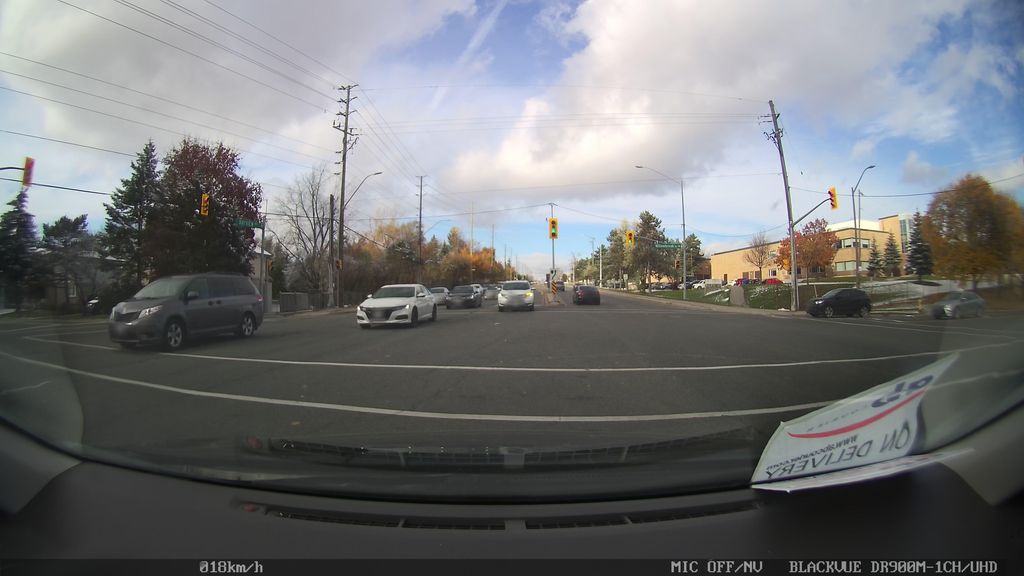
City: toronto